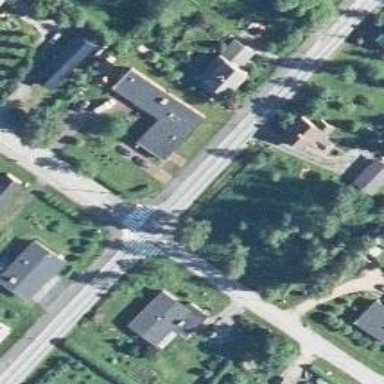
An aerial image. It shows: Asphalt cycleway with zebra crossing.